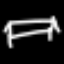
Label: bed